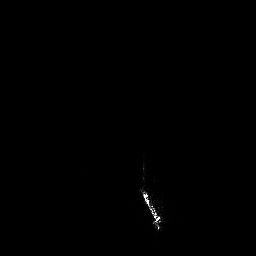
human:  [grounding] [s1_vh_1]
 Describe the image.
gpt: In the satellite image, there is  <ref>1 medium ship </ref> <box>[[53, 62, 62, 89, 0]]</box> located at bottom.